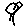
Label: bird